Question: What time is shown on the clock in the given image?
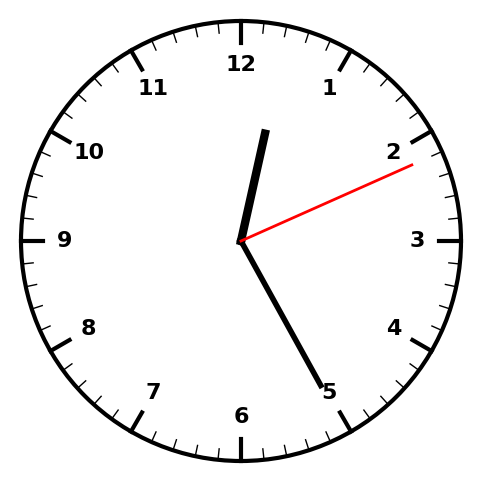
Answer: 12:25:11